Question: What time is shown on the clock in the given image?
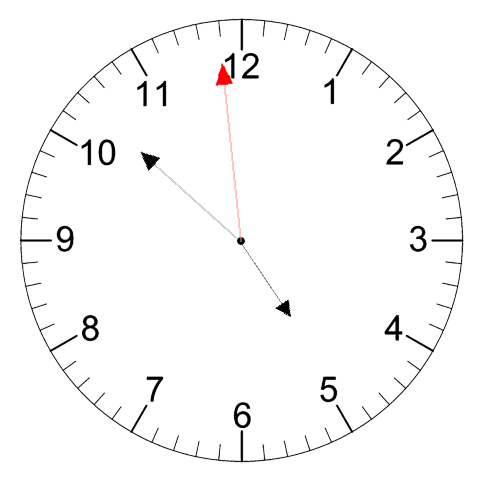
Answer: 04:51:59